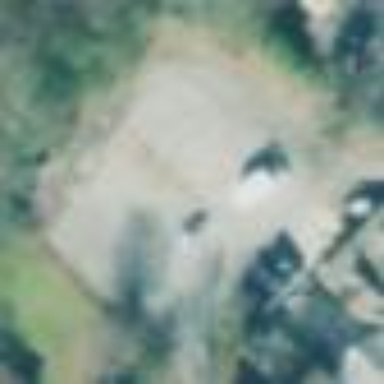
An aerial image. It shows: Parking area with unpaved surface.